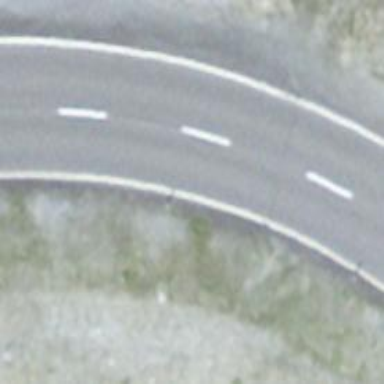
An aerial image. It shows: Asphalt road classified as primary highway.